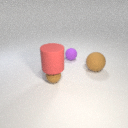
large brown rubber sphere to the right of small purple rubber sphere